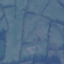
Land use / land cover class: Pasture